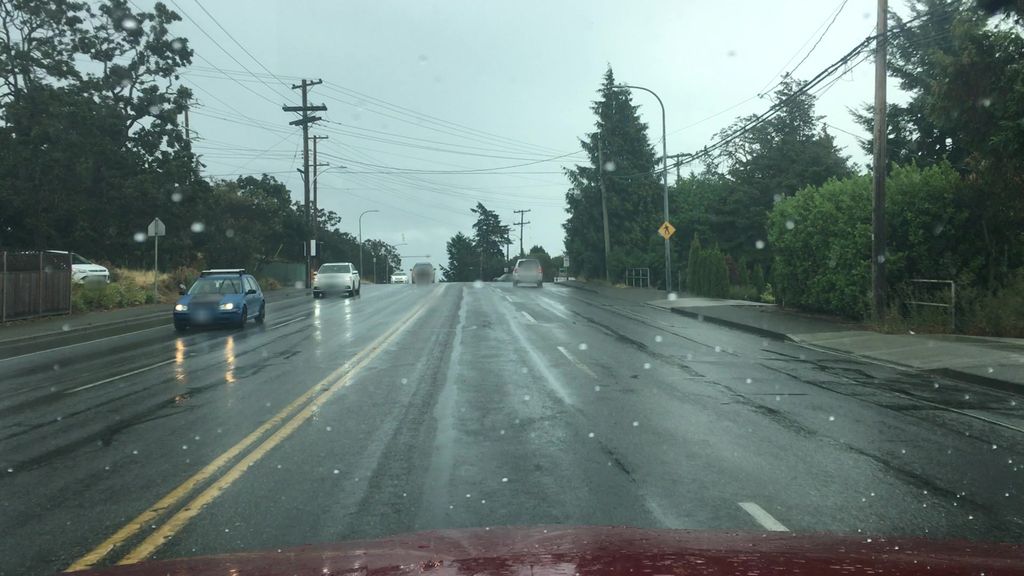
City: victoria